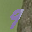
Label: 9